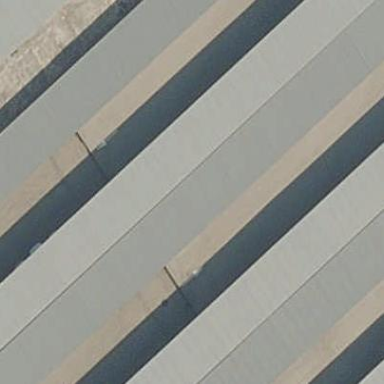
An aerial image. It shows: Carport structure.